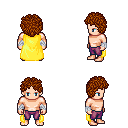
a pixel art fantasy rpg character, male body template, human, light skin, yellow cape, magenta pants, brunette curly afro hairstyle, white cloth bandages, four views (front, back, left, right), 2x2 character sprite sheet, small pixel art, hard edges, no anti-aliasing